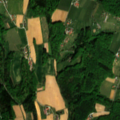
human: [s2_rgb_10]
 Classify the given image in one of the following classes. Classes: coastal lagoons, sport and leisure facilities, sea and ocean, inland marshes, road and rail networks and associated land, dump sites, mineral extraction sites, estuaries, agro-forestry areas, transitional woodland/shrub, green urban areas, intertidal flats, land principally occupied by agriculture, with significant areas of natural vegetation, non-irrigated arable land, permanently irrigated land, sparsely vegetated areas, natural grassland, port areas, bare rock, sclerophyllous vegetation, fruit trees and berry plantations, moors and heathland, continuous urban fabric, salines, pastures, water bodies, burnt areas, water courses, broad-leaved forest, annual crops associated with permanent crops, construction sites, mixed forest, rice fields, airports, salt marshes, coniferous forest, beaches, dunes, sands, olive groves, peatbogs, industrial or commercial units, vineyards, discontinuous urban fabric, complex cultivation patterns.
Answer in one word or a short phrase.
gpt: non-irrigated arable land, complex cultivation patterns, broad-leaved forest, mixed forest